Question: I have a formula that I want to add more criteria to but not sure how to write it out:
'''
=IF(COUNTIF($O$4:$O$36,O4)>16,1,2)
'''
I want to add further criteria that continues on from if O4 counts >16 times in this list, then P4 will be '1':
if O4 counts <=15 times, then P4 will be '2';
if O4 counts <=10 times, then P4 will be '3';
if O4 counts <=5 times, then P4 will be '4';
else P4 will be '5'.
The formula above only goes up to "if O4 counts >16 times in this list, then P4 will be 1, else it will be 2"
How do I finish this formula?
Here is an EXAMPLE:

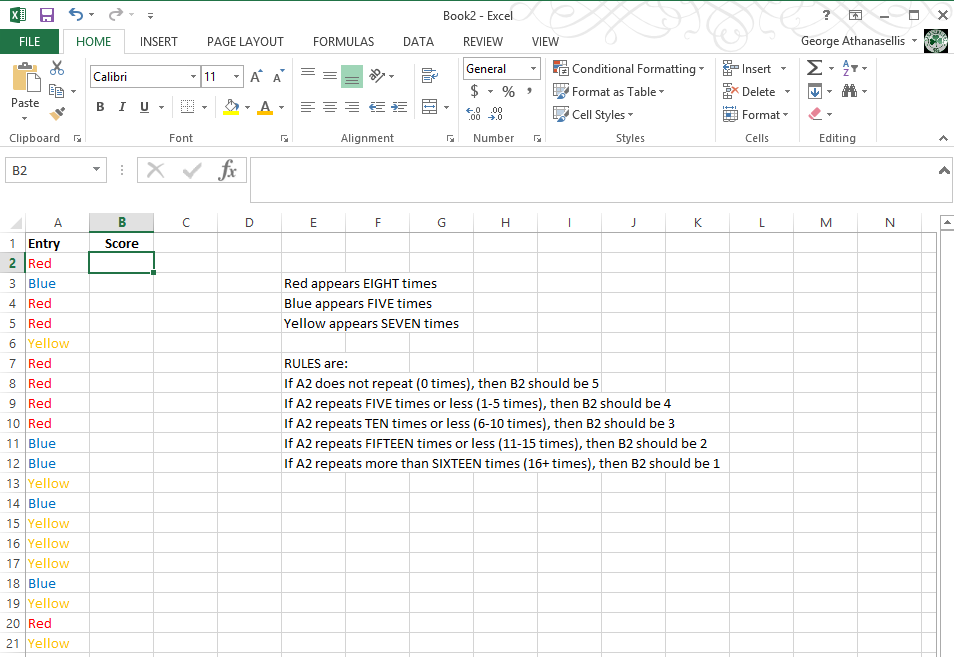
Answer: With COUNTIF:
'''
=IF(COUNTIF(A:A,a2)>15,1,IF(COUNTIF(A:A,a2)>10,2,IF(COUNTIF(A:A,a2)>5,3,IF(COUNTIF(A:A,a2)>=1,4,5))))
'''